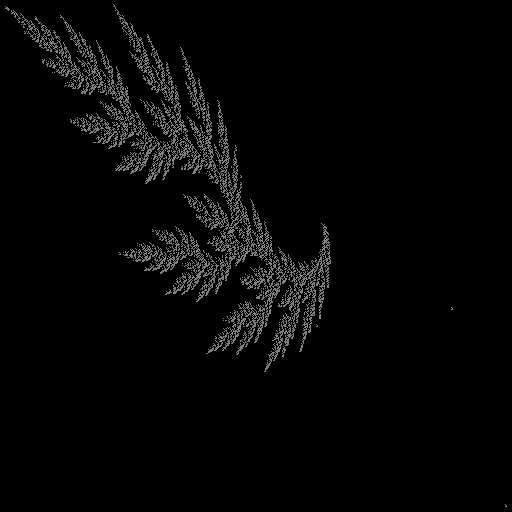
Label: cedarleaf